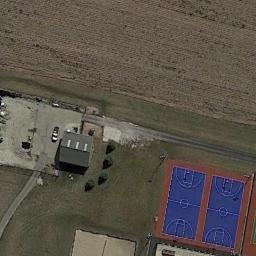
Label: basketball_court